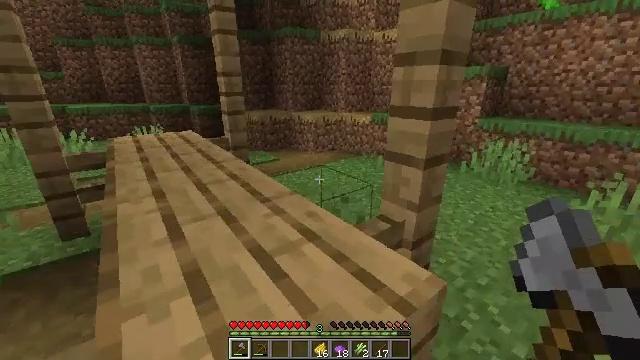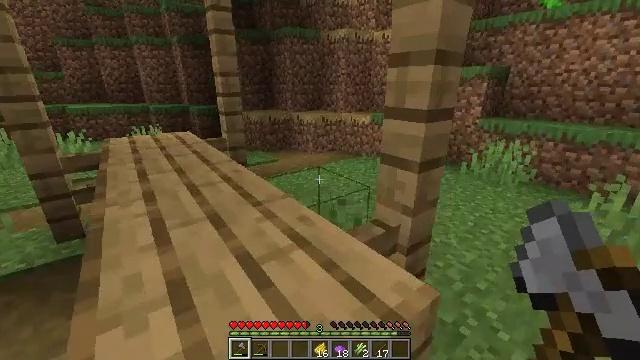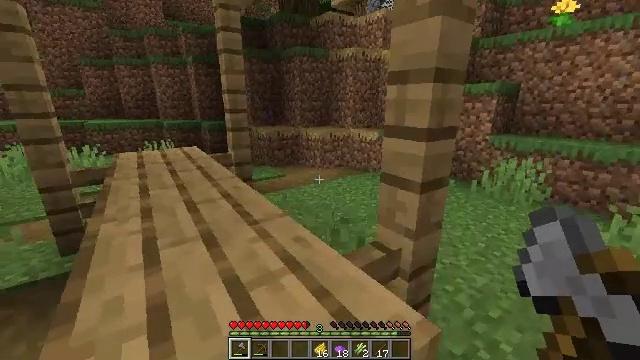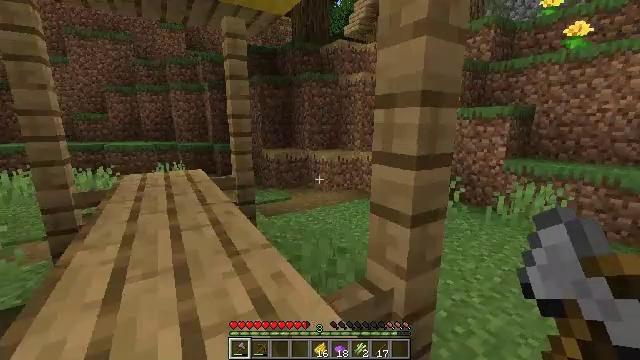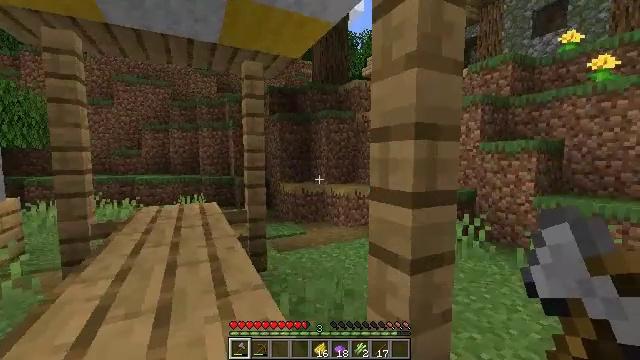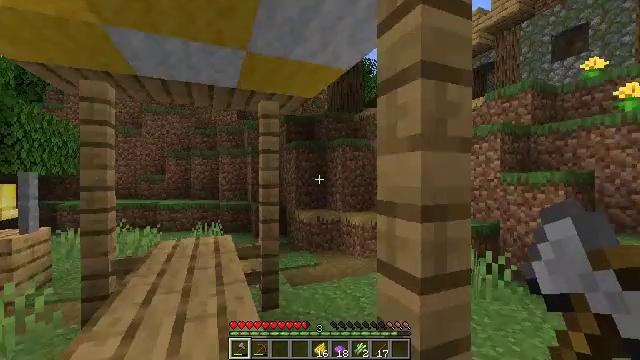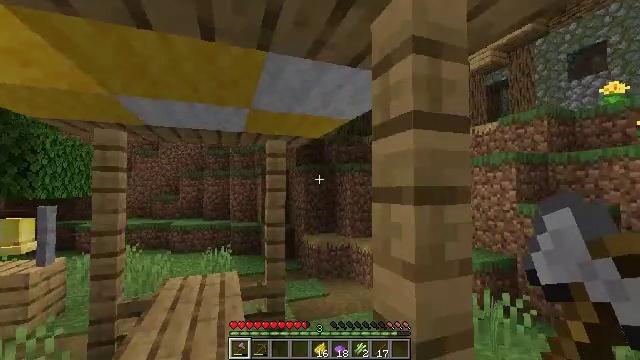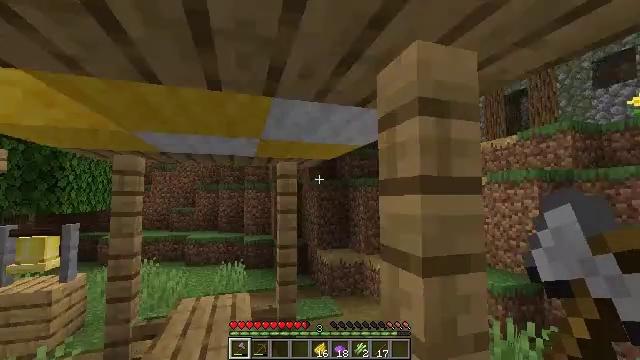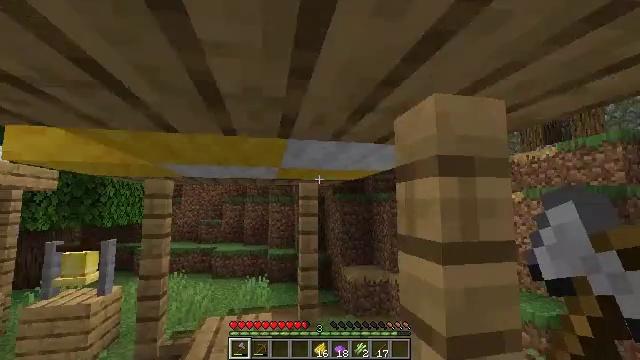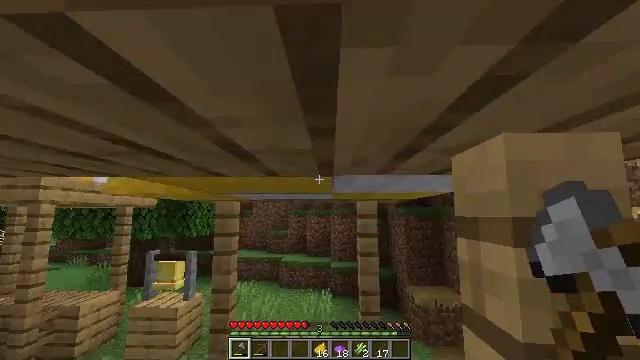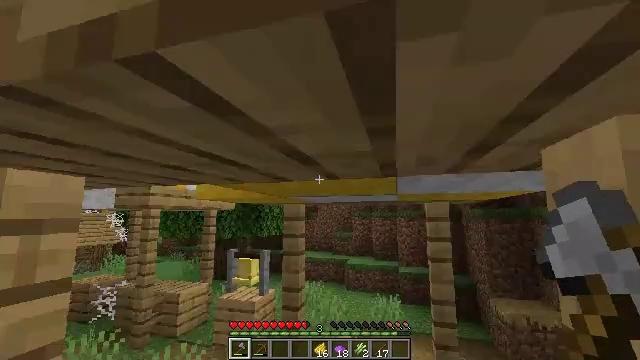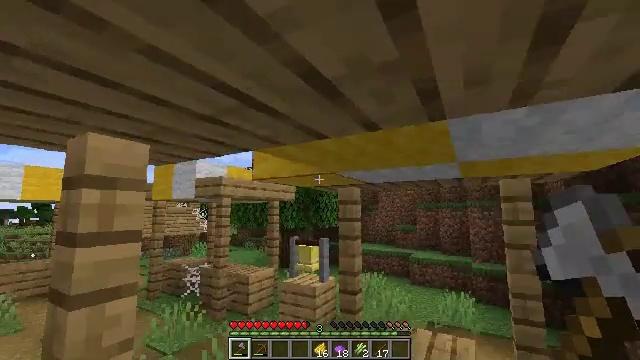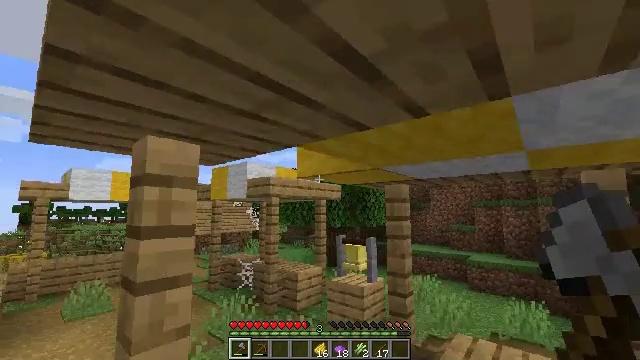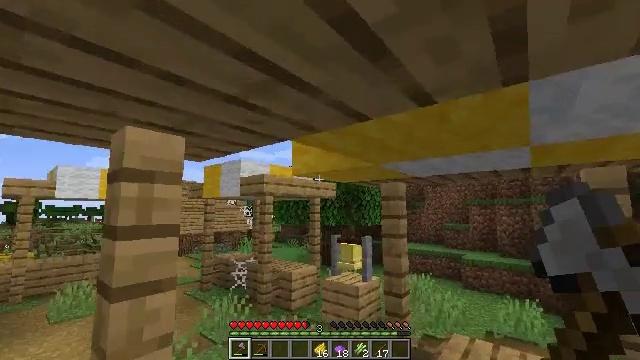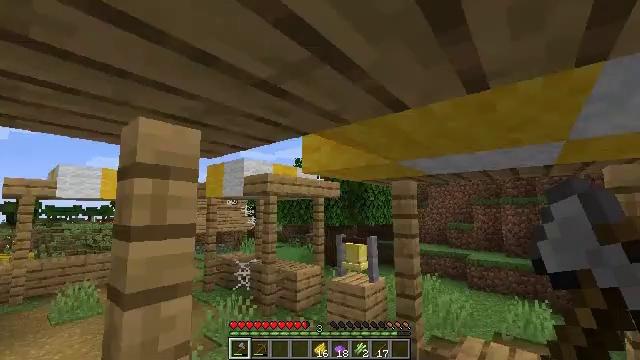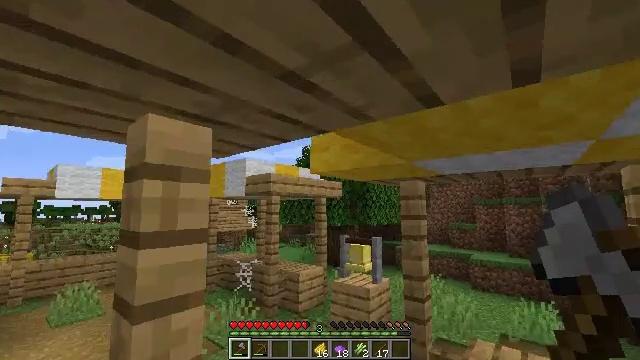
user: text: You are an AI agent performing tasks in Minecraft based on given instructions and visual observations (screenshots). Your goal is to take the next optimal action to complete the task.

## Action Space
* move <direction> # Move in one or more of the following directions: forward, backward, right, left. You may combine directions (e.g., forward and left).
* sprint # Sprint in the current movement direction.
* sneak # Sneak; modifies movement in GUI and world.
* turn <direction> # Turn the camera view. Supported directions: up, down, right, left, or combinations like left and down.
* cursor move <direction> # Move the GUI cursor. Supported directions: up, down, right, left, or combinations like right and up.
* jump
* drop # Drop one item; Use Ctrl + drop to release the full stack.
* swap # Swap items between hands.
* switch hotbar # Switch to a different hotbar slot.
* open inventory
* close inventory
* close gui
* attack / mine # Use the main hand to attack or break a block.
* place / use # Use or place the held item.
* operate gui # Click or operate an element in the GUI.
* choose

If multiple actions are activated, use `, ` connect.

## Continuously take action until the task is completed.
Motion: motion action
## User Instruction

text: Break the white wool for crafting.
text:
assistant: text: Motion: move forward
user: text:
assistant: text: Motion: move forward, turn left and up
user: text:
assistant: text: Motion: move forward, turn left and up
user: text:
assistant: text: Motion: move forward, turn left and up
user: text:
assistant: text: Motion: move forward, turn left and up, jump
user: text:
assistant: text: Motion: move forward, turn left and up, jump
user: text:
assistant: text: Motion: move forward, turn left and up, jump
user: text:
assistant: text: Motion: move forward, turn left and up, jump
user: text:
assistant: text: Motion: move forward, turn left and up
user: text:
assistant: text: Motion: move forward, turn left
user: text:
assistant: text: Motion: move forward, turn left
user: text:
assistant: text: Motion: move forward, turn left
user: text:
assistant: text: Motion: move forward, turn right
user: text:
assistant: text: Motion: move forward and move left
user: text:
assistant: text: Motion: move forward and move left
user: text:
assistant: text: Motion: move forward and move left, turn right
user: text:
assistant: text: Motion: move forward and move left
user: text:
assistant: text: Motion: move forward and move left, turn left and up
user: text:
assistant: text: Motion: move forward and move left
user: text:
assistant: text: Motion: move forward and move left
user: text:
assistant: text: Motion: move forward and move left
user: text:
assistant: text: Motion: move forward and move left
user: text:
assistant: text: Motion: move forward and move left
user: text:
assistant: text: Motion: move forward and move left
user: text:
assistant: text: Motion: move forward and move left
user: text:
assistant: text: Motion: move forward and move left
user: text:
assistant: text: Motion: move forward and move left
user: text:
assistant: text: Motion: move forward and move left, turn down
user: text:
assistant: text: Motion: move forward and move left, turn left and down
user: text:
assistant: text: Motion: move forward, turn left and down